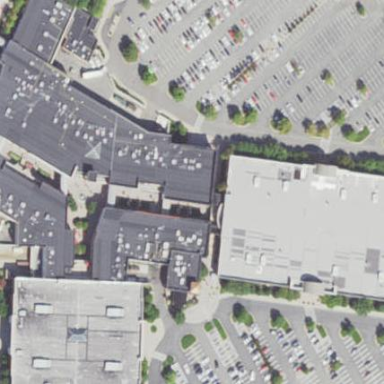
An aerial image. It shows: Department store building.